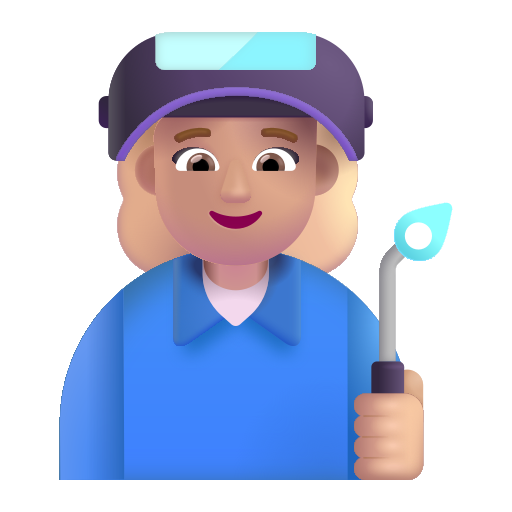
woman factory worker color  light